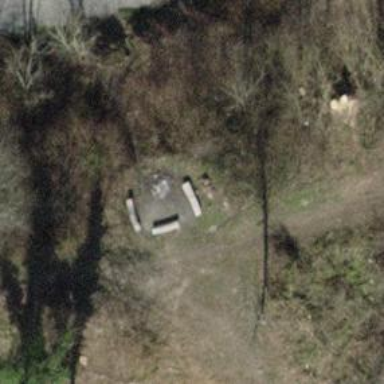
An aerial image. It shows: Brown bench.